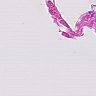
Metastatic tissue present: no